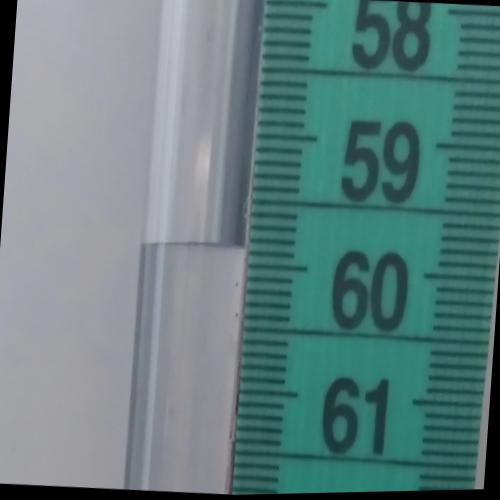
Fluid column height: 59.9 cm